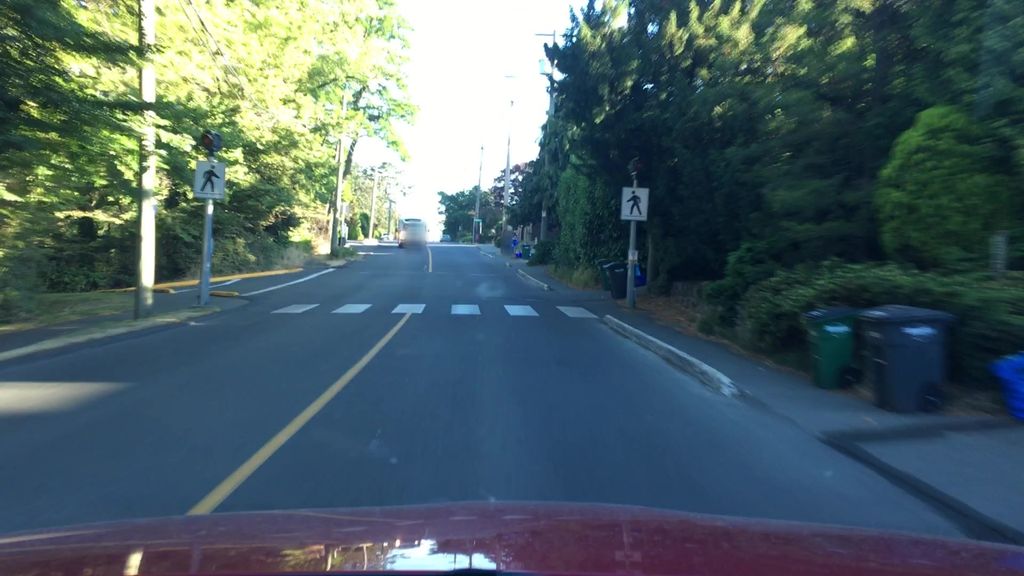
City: victoria